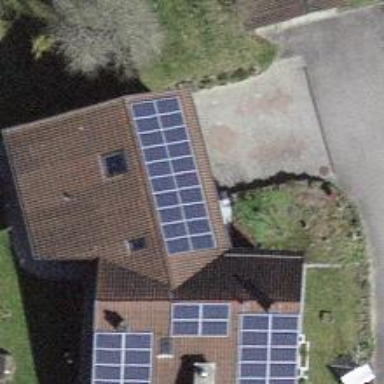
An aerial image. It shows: Solar power generator using photovoltaic method with solar photovoltaic panel types.